Field crop: tomato
Growth stage: 1
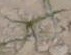
Species: cyperus